Chest X-ray:
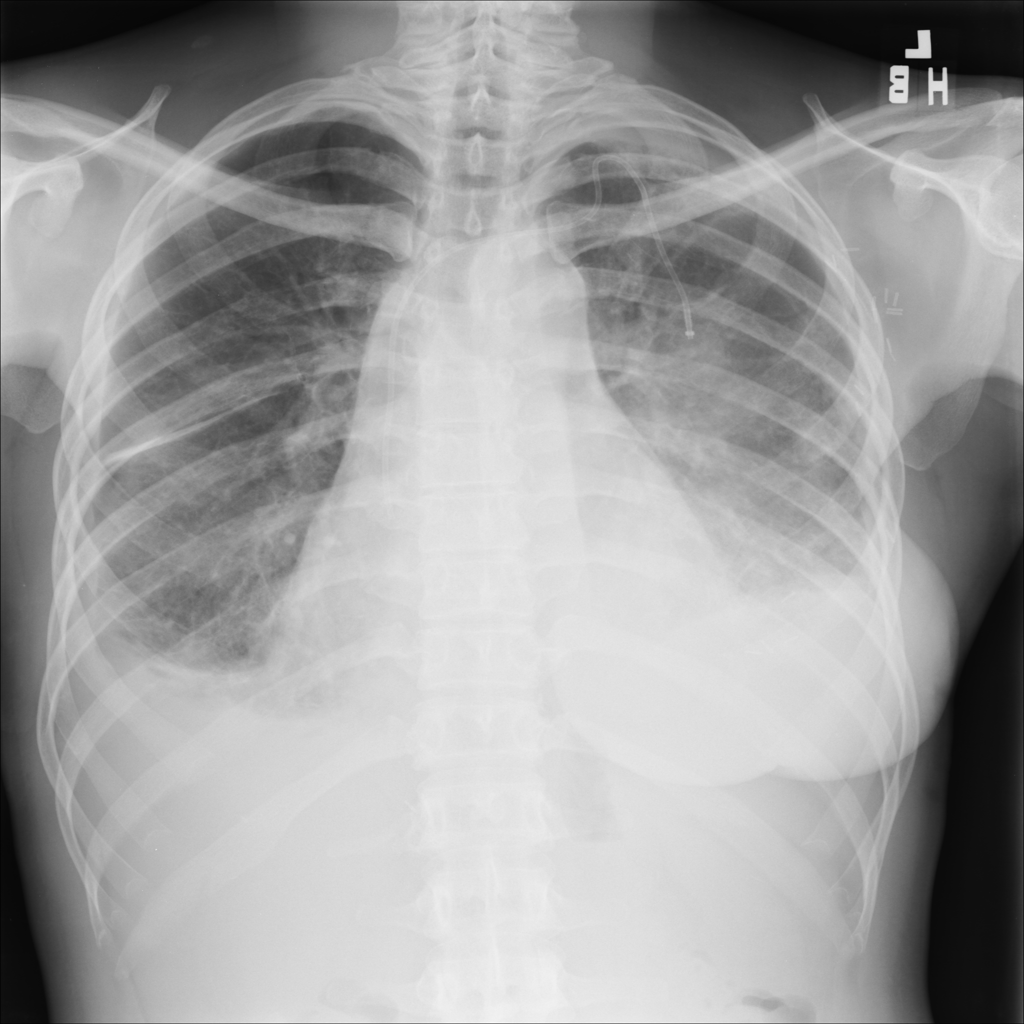
Findings: Consolidation, Effusion, Cardiomegaly
No abnormal finding: no